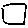
Label: square